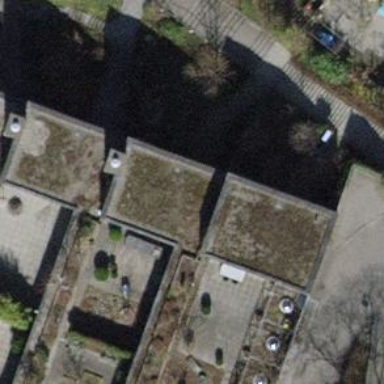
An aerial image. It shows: Flat-roofed building.